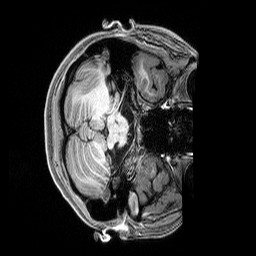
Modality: T1w
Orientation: axial
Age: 21
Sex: male
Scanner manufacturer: siemens
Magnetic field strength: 3 T
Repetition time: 2.8 s
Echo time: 0.00212 s